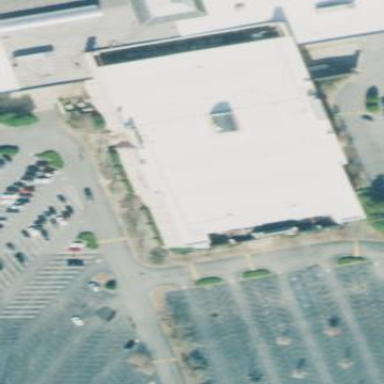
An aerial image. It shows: Department store building.